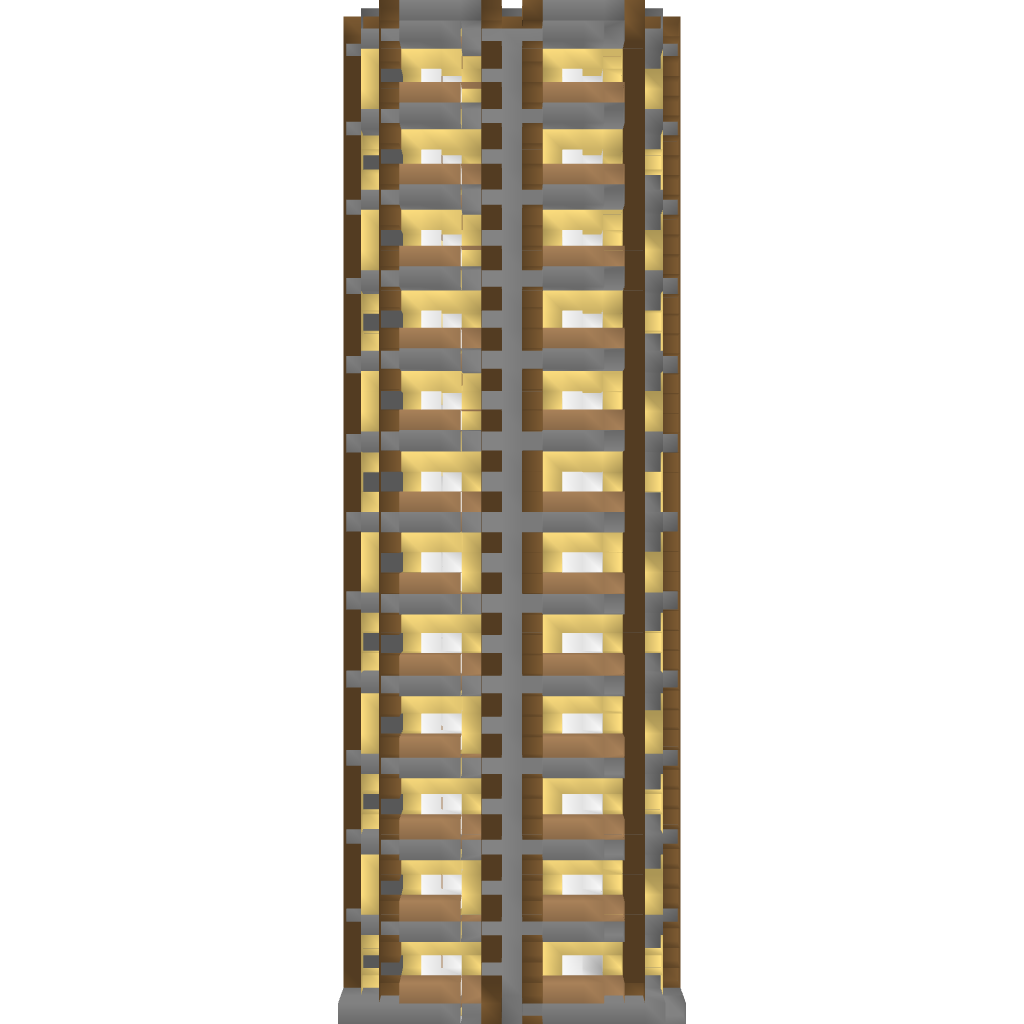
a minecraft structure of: Modern Skyscraper #1 bad low quality